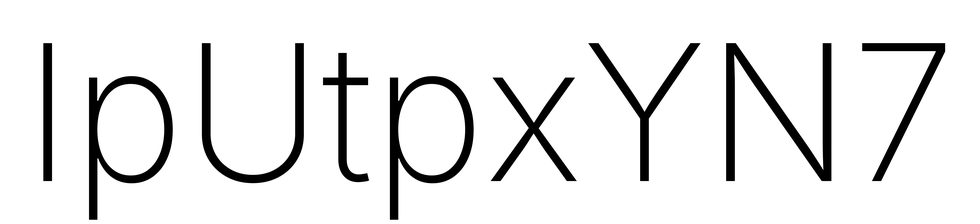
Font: Inter_ExtraLight